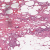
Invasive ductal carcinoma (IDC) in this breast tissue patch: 0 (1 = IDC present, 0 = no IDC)